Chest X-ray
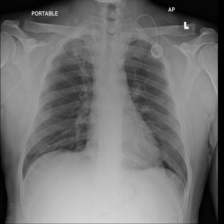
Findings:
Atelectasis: negative
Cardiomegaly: negative
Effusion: negative
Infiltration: negative
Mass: negative
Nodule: negative
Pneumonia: negative
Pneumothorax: negative
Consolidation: negative
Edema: negative
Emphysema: negative
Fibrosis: negative
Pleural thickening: negative
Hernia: negative